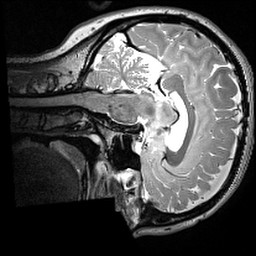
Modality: T2w
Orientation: sagittal
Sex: female
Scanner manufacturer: siemens
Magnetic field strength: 3 T
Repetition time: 3 s
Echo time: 0.418 s